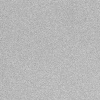
Atmospheric dust classification: dusty